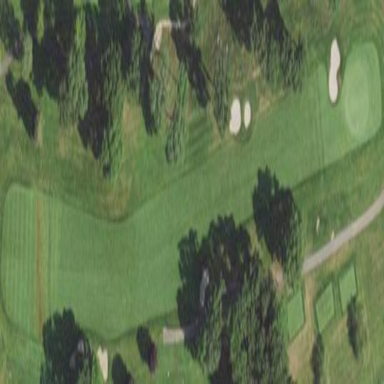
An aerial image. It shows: Golf fairway surrounded by grass.